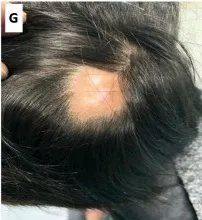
(D) Image of posterior-lateral scalp showing a large area of alopecia with central hypopigmentation.
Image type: medical_photograph (oral_photograph)